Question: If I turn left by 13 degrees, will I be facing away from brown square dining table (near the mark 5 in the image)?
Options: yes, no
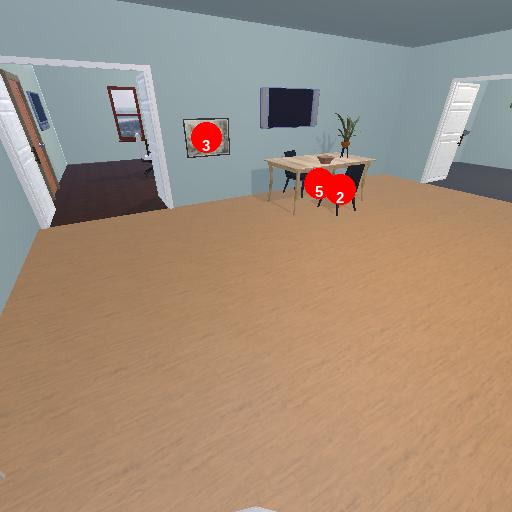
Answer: yes